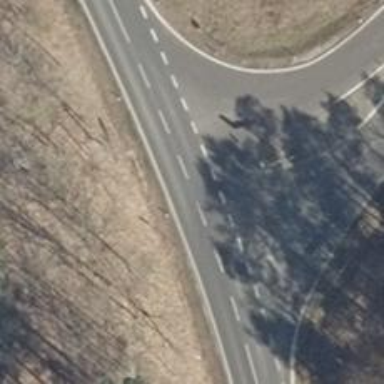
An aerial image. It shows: Secondary road with asphalt surface.